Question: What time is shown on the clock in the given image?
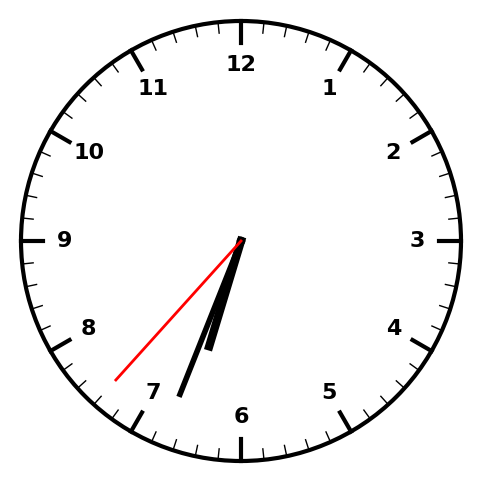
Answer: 06:33:37